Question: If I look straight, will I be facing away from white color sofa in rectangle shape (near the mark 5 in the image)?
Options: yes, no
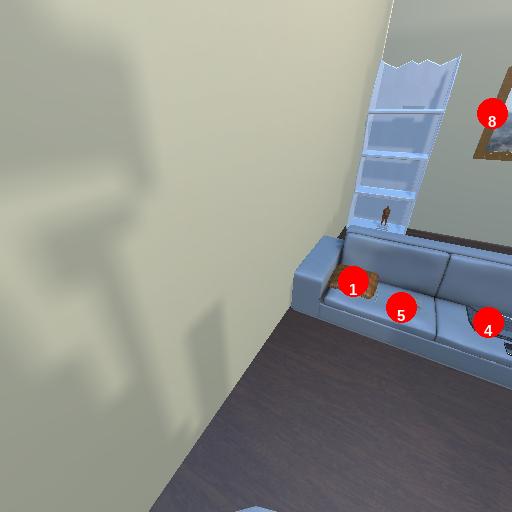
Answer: yes